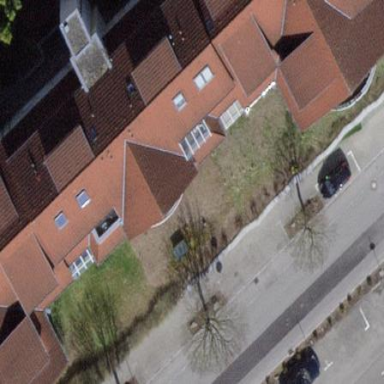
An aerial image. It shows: Image showing building with apartments.